Question: I want to export varbinary with bcp to a flat file (csv).
It seems to work, but in front of the 0x is a strange enconding, I can not get rid of. Can someone explain what I'm doing wrong? Following the bcp-command I execute and the screenshot from notepad++
'''
PS C:\Windows\system32> bcp "SELECT TOP 5 CONVERT(varchar(max), [Bild],1) AS SomeImageFieldAsHex FROM [SWTA_HH].[dbo].[Fenster]" queryout "c:\export.csv" -d "SWTA_HH" -T -n -r
'''

Thanks Darius
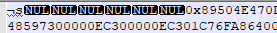
Answer: As per the <URL> is instructing BCP to output data in "native" format, which includes binary information to allow a receiving SQL Server to ingest the data again using the correct data types.
If you're wanting to output these varbinary values to a .CSV (comma-separated values) file then you'll probably want to use the <URL> instead, for character data, e.g.:
'''
bcp "SELECT TOP 5 CONVERT(varchar(max), [Bild], 1) AS SomeImageFieldAsHex FROM [SWTA_HH].[dbo].[Fenster]" queryout "c:\export.csv" -d "SWTA_HH" -T -c -r
'''